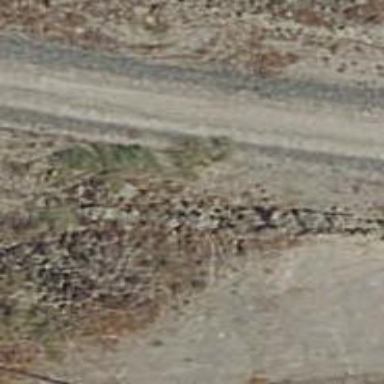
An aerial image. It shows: Dirt track road.